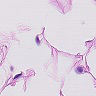
Metastatic tissue present: no